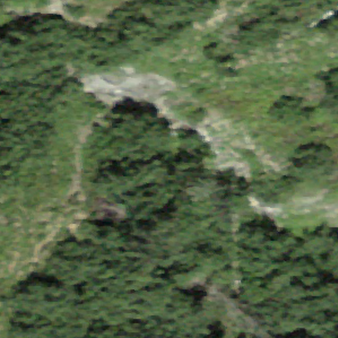
Label: other